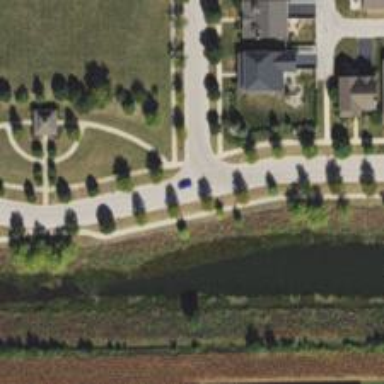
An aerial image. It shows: Residential road with asphalt surface and separate sidewalk.